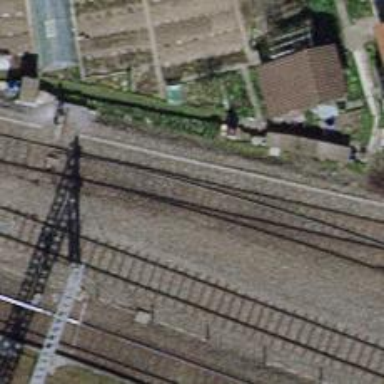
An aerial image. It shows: Single track railway in yard.